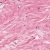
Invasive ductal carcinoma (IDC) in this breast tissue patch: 0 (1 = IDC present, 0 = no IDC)